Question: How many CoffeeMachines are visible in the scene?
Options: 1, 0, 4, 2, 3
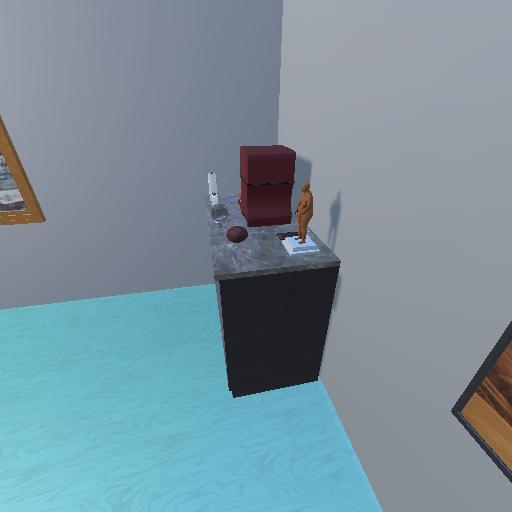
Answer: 1